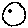
Label: moon